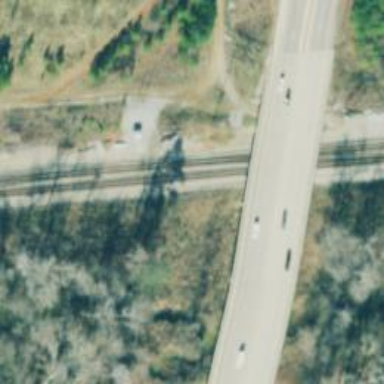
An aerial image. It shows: Railroad crossover.